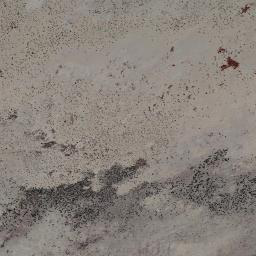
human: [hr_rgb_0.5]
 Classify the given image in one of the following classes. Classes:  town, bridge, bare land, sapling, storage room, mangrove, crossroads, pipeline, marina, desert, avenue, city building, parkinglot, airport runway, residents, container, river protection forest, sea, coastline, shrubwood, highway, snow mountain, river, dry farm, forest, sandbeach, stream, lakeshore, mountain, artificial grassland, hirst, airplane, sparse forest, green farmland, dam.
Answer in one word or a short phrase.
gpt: bare land